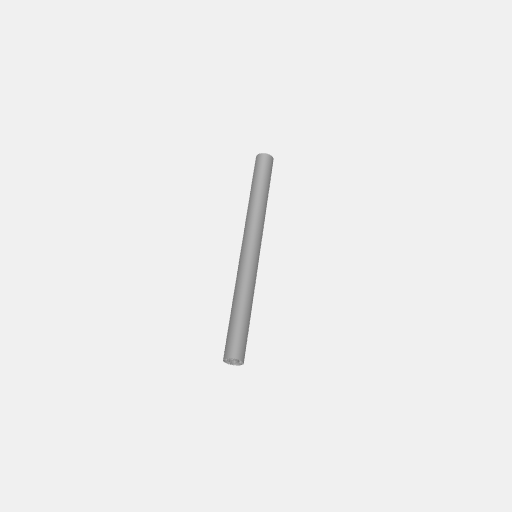
Part: GoTUBE384